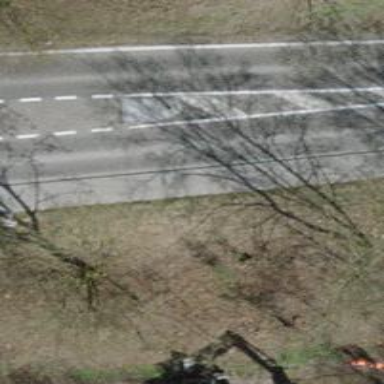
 there is track for cyclists on the left."